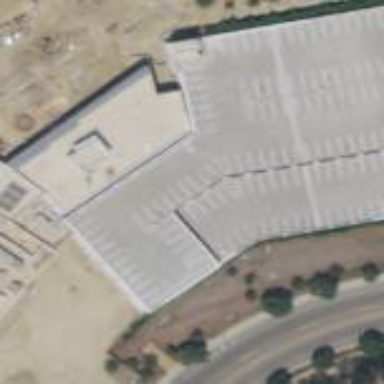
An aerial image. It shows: Multi-storey parking building.